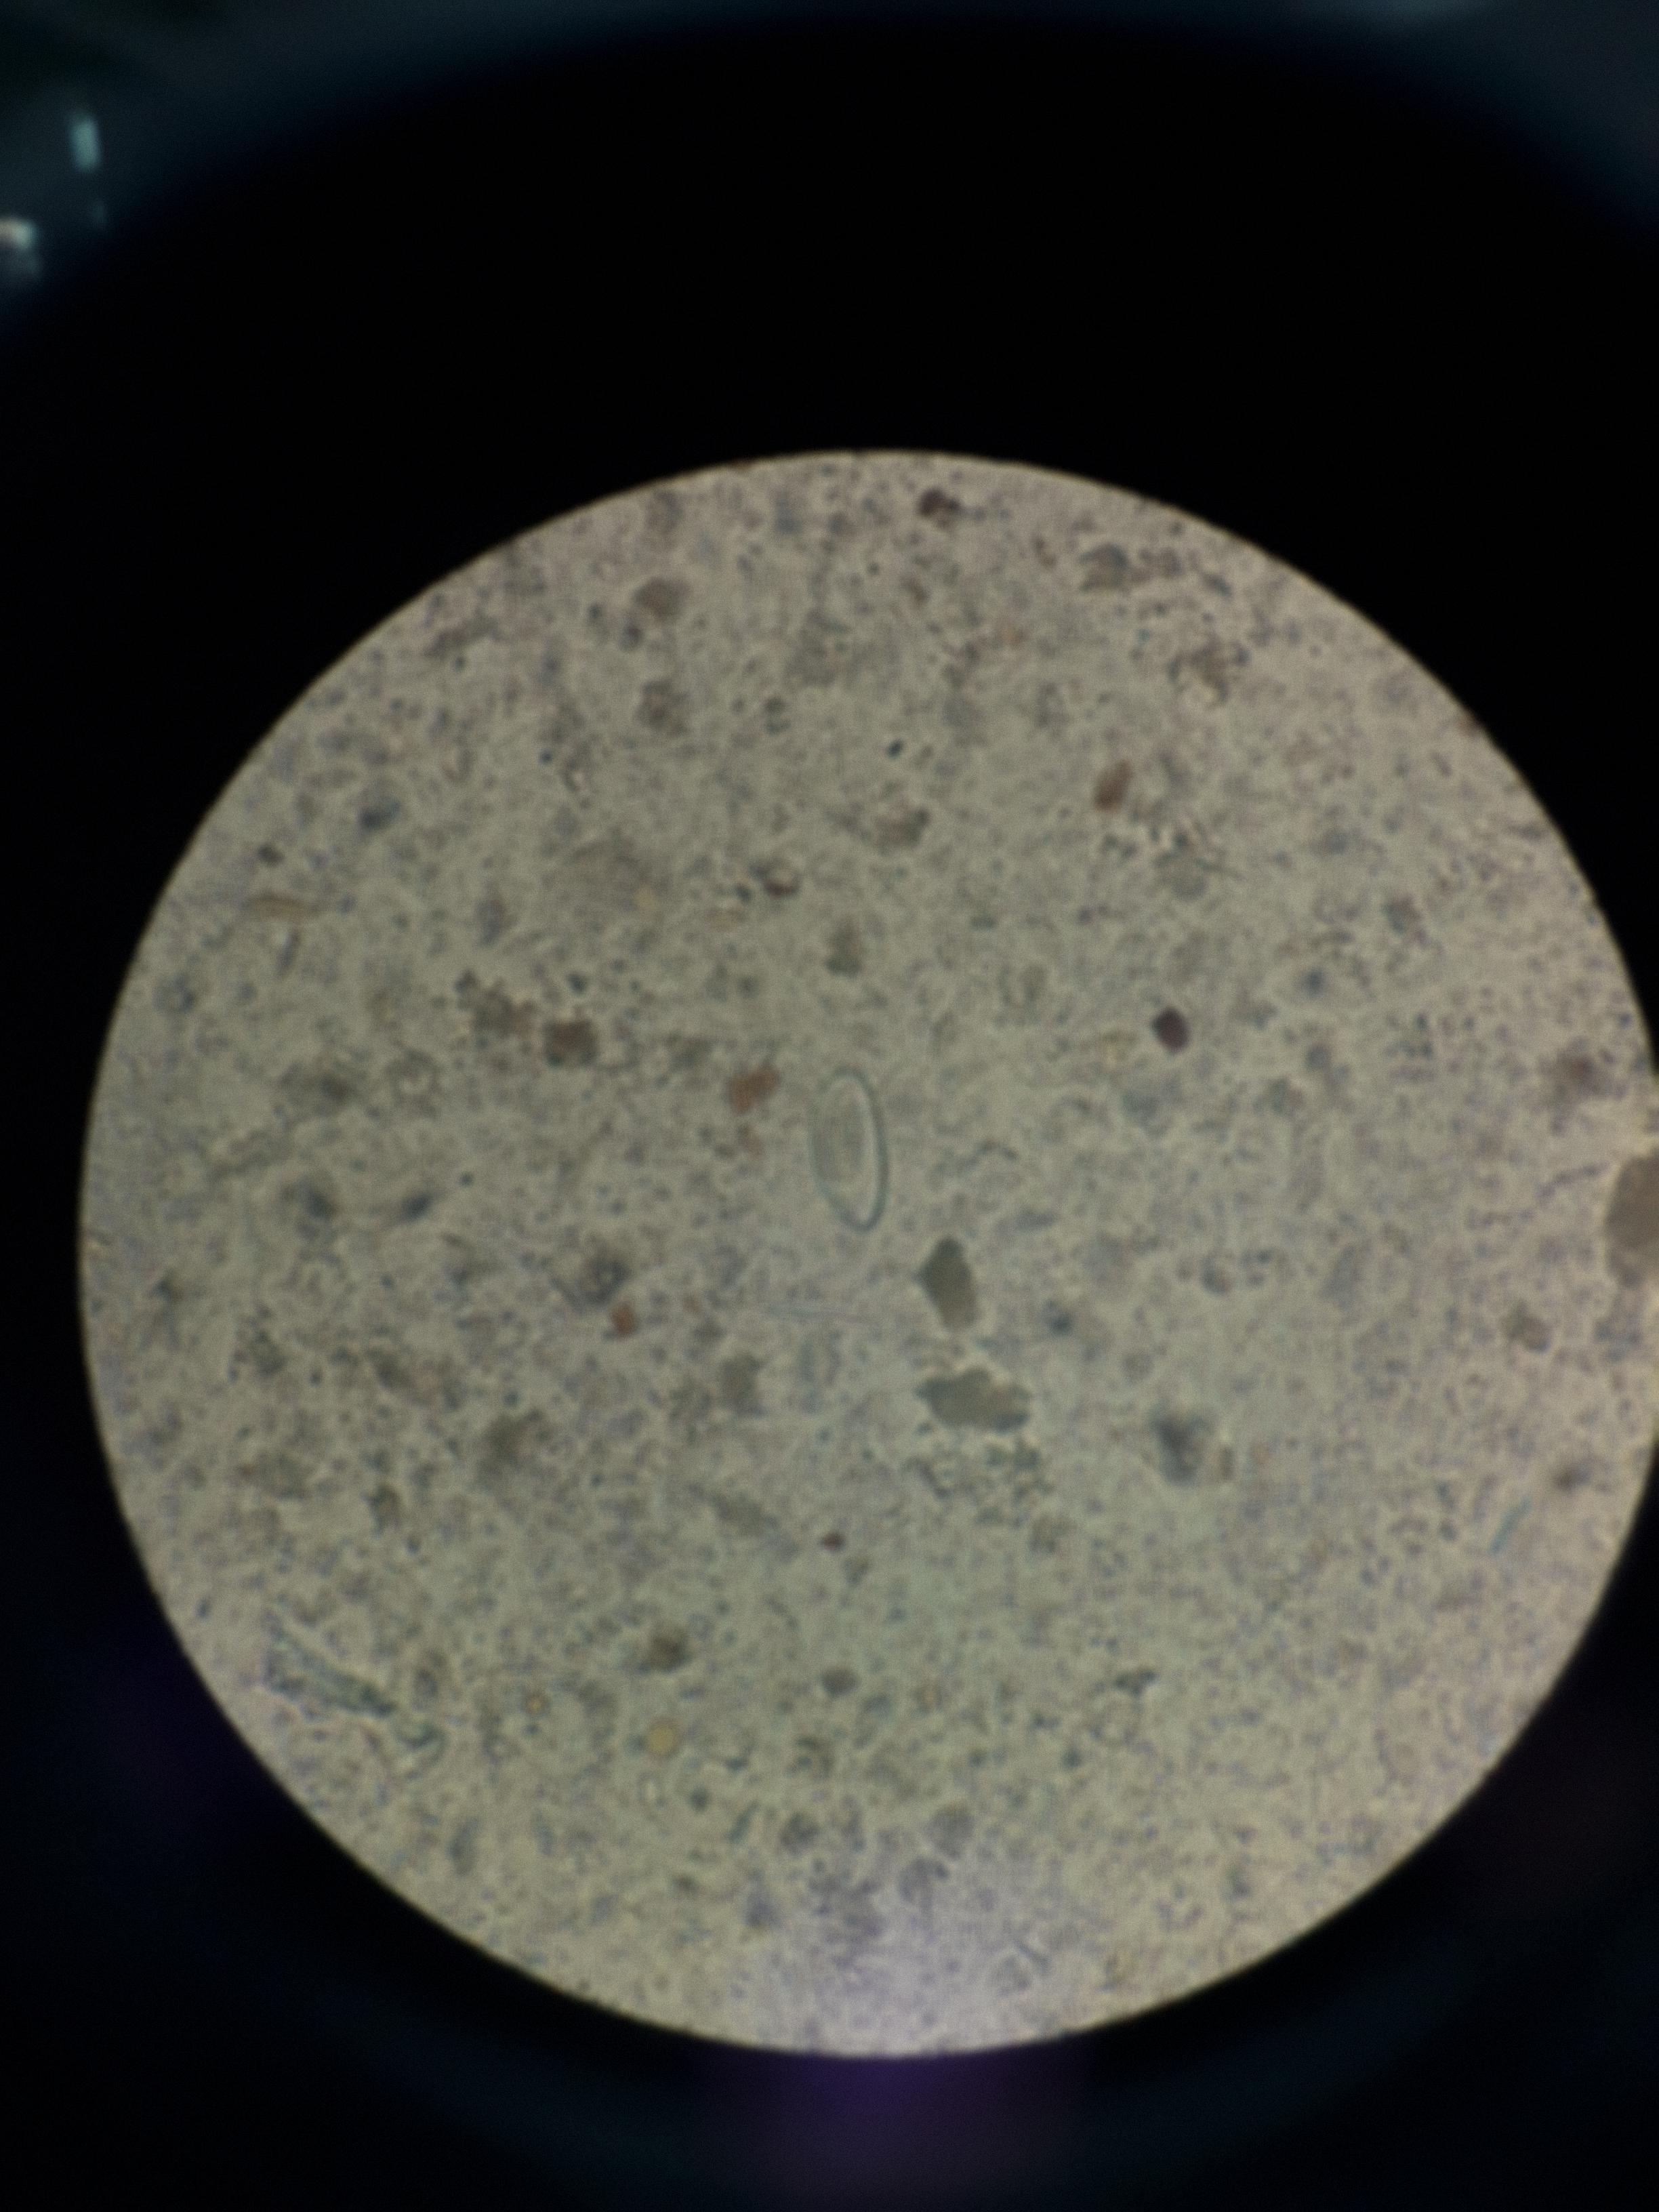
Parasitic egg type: Enterobius vermicularis